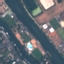
Land use / land cover class: River